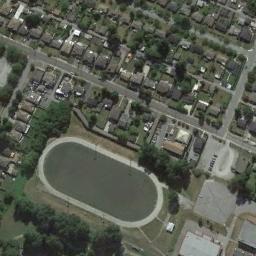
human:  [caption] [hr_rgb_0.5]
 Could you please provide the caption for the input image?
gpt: There is a road beside the track and field .

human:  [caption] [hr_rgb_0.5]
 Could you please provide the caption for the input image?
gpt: The track and field is built on the lawn, Next to the residential area and surrounded by a lot of vegetation .

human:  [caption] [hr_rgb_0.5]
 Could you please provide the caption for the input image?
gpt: There are many buildings next to the ground track field .

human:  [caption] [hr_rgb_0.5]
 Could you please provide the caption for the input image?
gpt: The ground track field is surrounded by lots of houses arranged neatly .

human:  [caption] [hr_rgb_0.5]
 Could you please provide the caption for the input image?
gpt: There are many buildings beside the ground track field with a gray track .